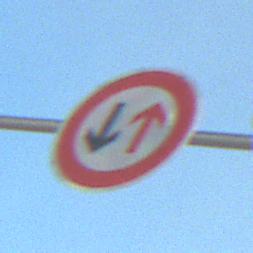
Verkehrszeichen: VorrangDesGegenverkehrs
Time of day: MorningAfternoon
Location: Outdoor (Suburban)
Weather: PartlyCloudy
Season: NotSpecified
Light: Natural